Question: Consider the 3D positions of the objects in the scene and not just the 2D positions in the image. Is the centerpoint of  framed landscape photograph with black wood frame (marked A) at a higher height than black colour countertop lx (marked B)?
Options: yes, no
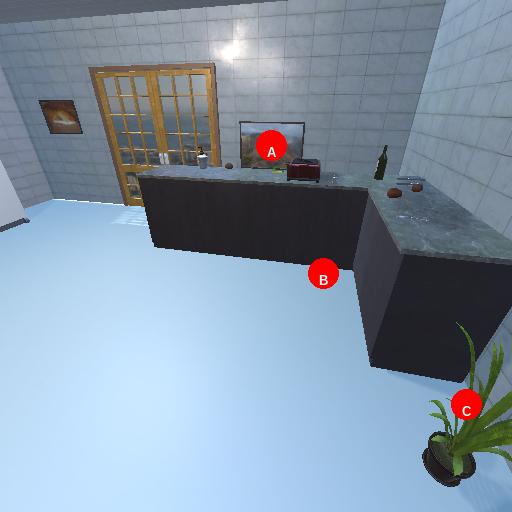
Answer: yes